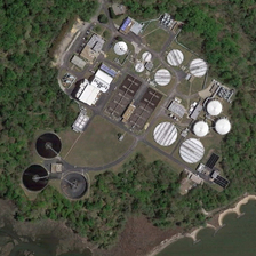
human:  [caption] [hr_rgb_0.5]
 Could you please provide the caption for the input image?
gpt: In the woods, there are some storage tanks on the shore.

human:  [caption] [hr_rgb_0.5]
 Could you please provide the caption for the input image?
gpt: In the forest, there are some reservoirs on the bank.

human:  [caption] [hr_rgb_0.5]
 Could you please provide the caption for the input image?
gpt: In the woods, there is an oil storage tank on the shore.

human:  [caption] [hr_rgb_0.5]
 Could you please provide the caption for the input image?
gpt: several storage tanks of different sizes sits in the middle of the wood .

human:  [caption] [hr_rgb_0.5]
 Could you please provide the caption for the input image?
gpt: There are storage tanks in the woods on the shore.